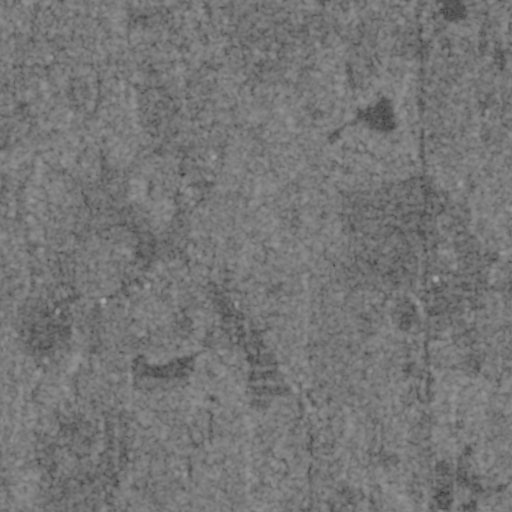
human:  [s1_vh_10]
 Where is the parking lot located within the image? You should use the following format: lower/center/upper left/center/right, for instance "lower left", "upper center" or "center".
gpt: The parking lot is located in the lower left of the image.
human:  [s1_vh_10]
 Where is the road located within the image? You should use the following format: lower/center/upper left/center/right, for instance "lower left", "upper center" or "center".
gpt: There is no road in the image.

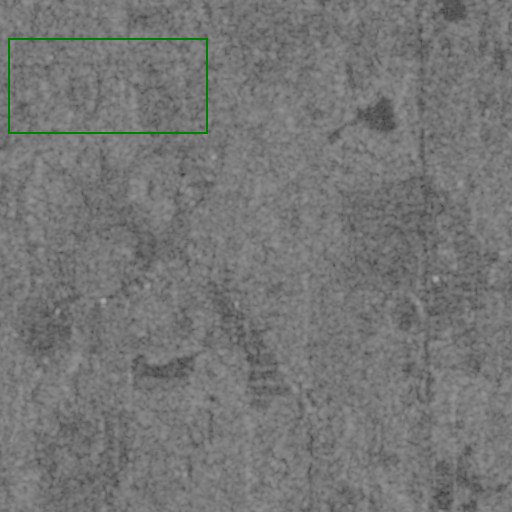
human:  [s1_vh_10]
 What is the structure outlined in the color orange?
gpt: There is no orange outline.
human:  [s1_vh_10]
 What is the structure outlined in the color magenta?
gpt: There is no structure outlined in magenta.